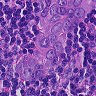
Metastatic tissue present: yes